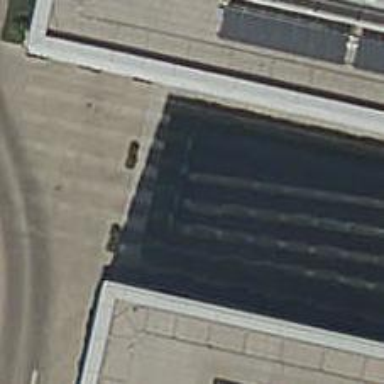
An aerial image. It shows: Parking entrance.